Question: First start with an example:

It is a bout the bottom part of the images, I can scroll through those small tumbnails on the bottom by swiping.
I am searching for ways to create the effect which is currently used by WhatsApp to scroll through a set of images.
I started by looking how to use a UITableView for this, but I soon bumped into topics about UIScrollView and UICollectionView. Now my question is, what should I use in this case? What is best programming practice in this case.
Should I use an UITableView with custom cells (UIViews) and somehow get it scrolling horizontally.
Should I use an UIScrollView? Most of the tutorials where about showing too large images, so maybe I shouldn't use that one?
Or should I use an UICollectionView? Most of the tutorials about this topic where with 2d grids, so maybe a collectionview is a little overkill?
Thanks for your help
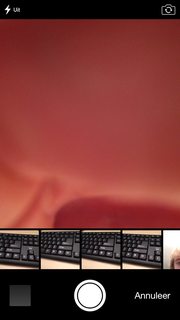
Answer: You should use a combination of UICollectionView and UICollectionViewFlowLayout. This post gives you the exact code. <URL>
For your case, before you init the collectionView with the layout, you'll want to set the scroll direction on the layout so that you can scroll horizontally. Like so:
'''
[layout setScrollDirection:UICollectionViewScrollDirectionHorizontal];
'''
In addition, you'll want to set the size of the collection view cells to fit what you want.